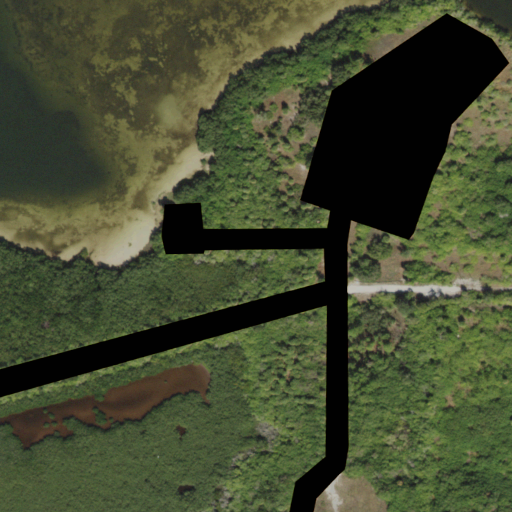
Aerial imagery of mountain in Florida named The Union containing woody wetlands, open water, open development, low intensity development, herbaceous wetlands, shrub, evergreen forest, medium intensity development, pasture, and mixed forest